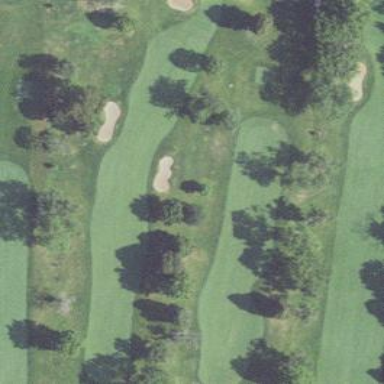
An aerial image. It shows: Grassy area designated as golf fairway.